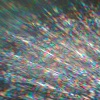
Label: sunburn